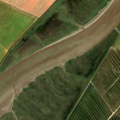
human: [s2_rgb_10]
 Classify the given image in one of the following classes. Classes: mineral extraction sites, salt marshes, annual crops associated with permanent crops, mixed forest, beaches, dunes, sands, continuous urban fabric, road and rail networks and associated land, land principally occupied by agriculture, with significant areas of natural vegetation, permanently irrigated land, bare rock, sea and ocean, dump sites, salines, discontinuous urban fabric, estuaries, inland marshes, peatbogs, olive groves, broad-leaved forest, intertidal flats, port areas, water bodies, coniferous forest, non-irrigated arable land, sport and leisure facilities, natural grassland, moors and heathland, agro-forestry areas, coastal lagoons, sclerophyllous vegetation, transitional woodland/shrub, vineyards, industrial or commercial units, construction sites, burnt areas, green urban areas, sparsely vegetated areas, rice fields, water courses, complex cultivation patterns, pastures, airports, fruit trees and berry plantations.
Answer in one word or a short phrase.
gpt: continuous urban fabric